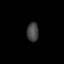
Tissue: lung
Cell type: Endothelial cells
Senescence score: 0.6985
Nuclear area (px): 215
Mean DAPI intensity: 69.023